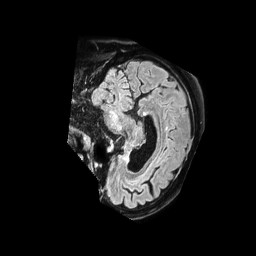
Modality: FLAIR
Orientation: sagittal
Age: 73
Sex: male
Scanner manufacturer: philips
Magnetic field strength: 1.5 T
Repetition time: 4.8 s
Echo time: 0.3383 s